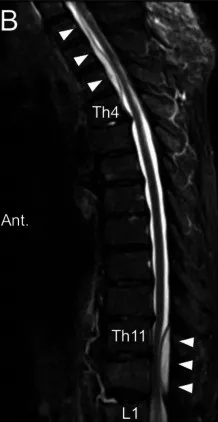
Preoperative radiological images. . Sagittal whole-spine T2-weighted magnetic resonance images showing a retropharyngeal abscess (white arrow) and epidural abscess (white arrowheads). Hyperintensity of C5 and C6 vertebral bodies suggest pyogenic spondylitis. . Thoracic regions.
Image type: radiology (mri)